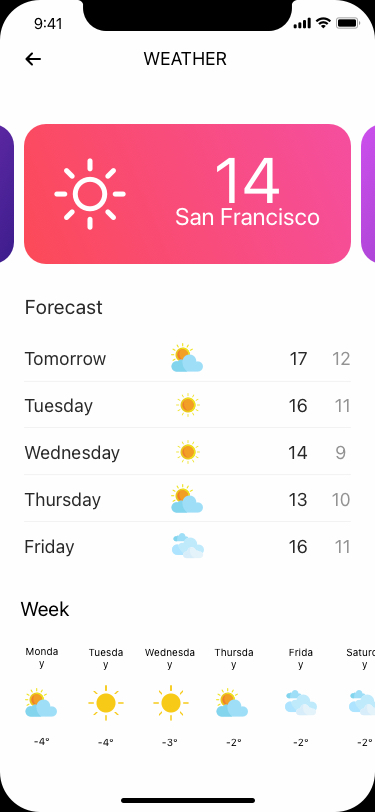
Text in this UI design:
Forecast
San Francisco
14
Friday
11
16
Thursday
10
13
Wednesday
9
14
Tuesday
11
16
Tomorrow
12
17
Week
Monday
-4°
-2°
Thursday
-2°
Friday
-2°
Saturday
-4°
Tuesday
-3°
Wednesday
weather